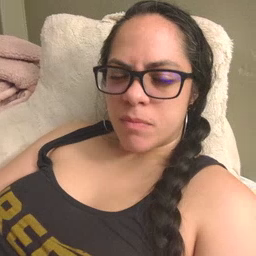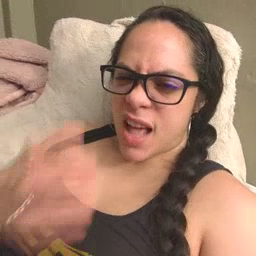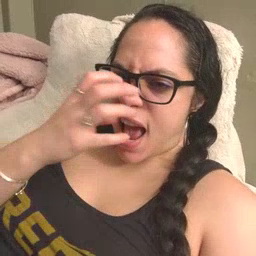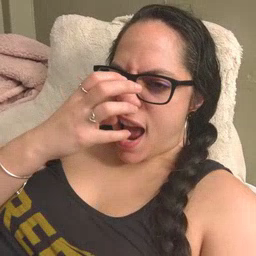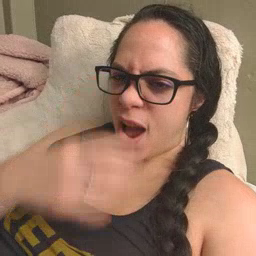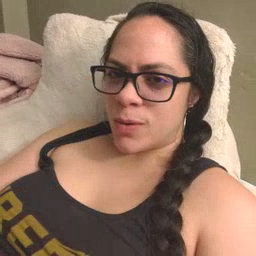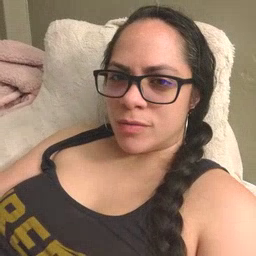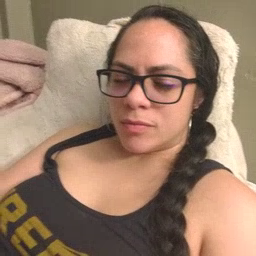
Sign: clown